Field crop: maize
Growth stage: 2
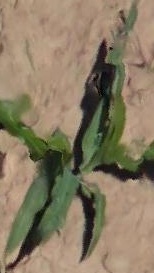
Species: maize